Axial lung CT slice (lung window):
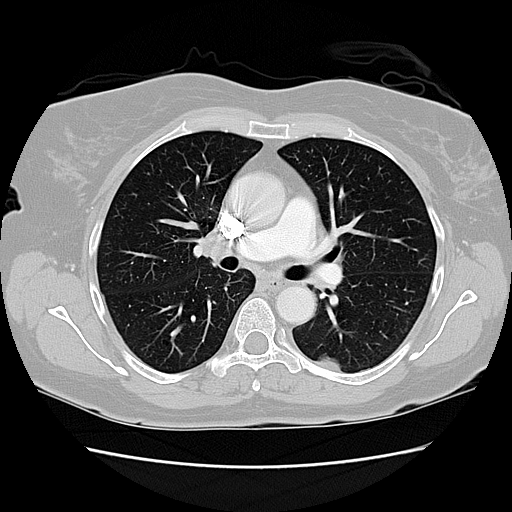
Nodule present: no